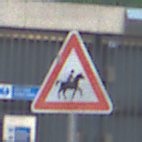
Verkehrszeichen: ReiterLinks
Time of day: MorningAfternoon
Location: Outdoor (Urban)
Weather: PartlyCloudy
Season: NotSpecified
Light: Natural